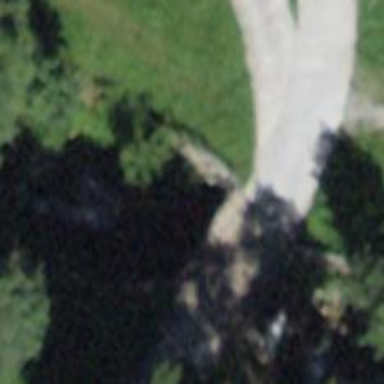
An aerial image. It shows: Culvert tunnel.